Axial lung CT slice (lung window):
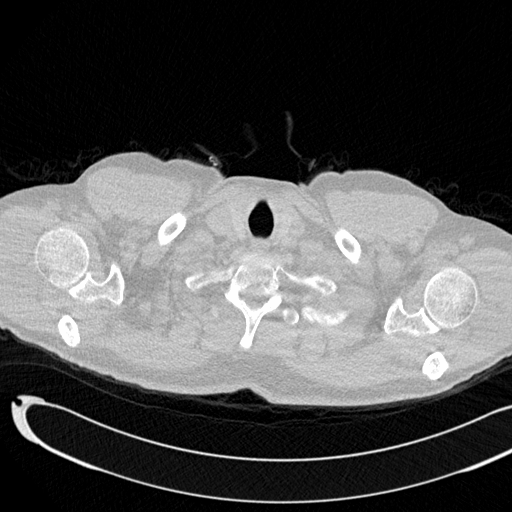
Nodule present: no